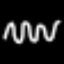
Label: squiggle